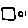
Label: square